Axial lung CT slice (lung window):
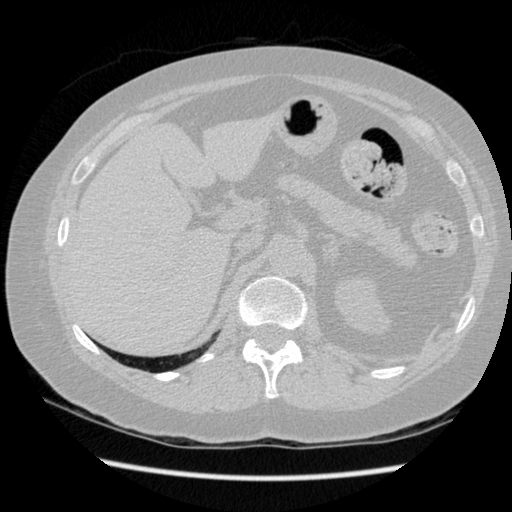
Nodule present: no